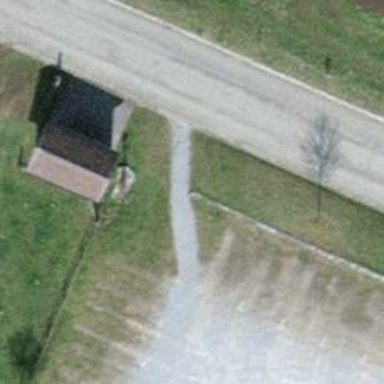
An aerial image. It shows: Footway with pebblestone surface.